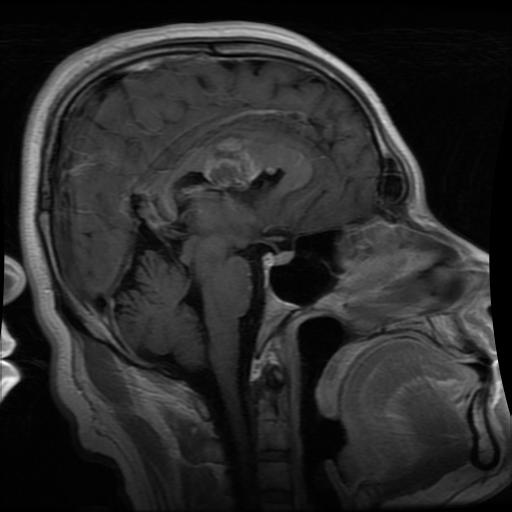
Label: glioma